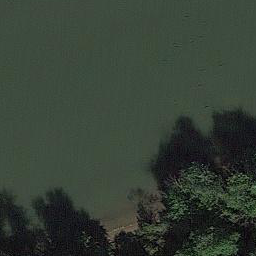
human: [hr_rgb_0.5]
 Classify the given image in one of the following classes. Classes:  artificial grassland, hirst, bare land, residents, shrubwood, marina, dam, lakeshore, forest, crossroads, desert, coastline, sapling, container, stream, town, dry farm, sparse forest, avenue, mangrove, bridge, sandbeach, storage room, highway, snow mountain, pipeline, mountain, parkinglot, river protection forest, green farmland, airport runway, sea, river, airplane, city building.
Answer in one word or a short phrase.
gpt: river protection forest